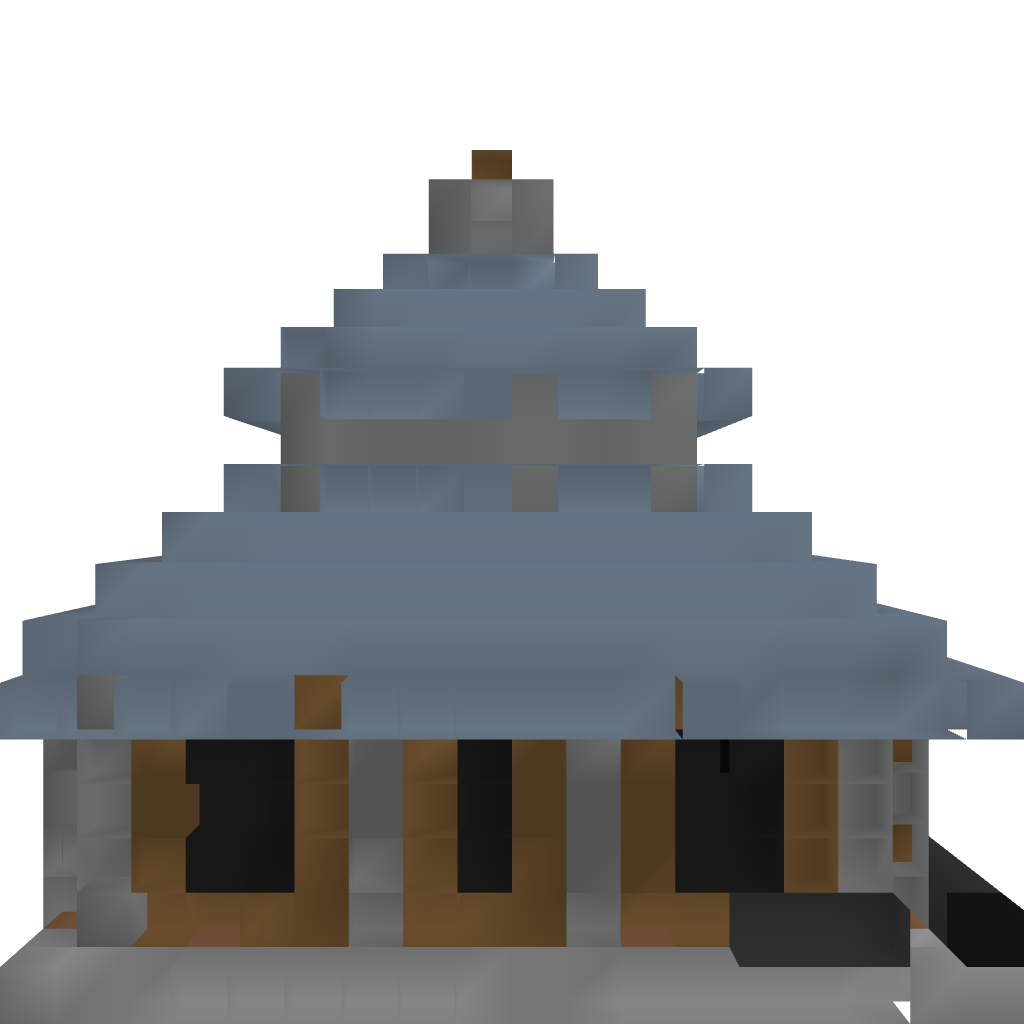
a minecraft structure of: Medieval Style House III